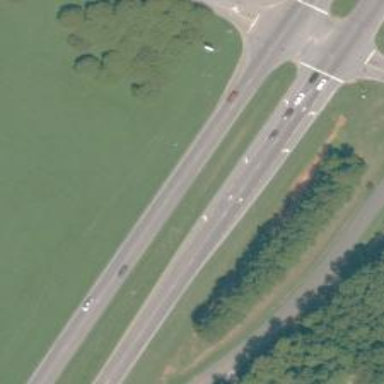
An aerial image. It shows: Trunk link highway.